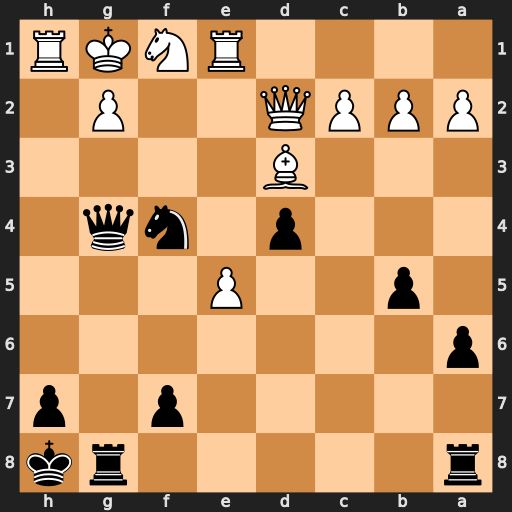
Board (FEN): r5rk/5p1p/p7/1p2P3/3p1nq1/3B4/PPPQ2P1/4RNKR
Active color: b
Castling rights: -
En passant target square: -
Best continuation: Qxg2+ Qxg2 Rxg2#